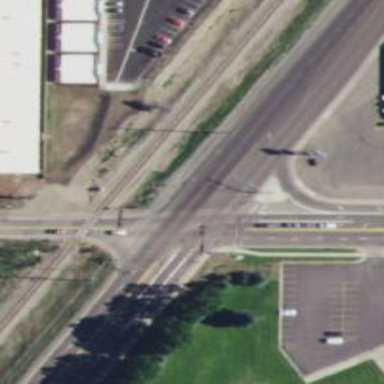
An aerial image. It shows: Marked road crossing.